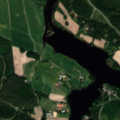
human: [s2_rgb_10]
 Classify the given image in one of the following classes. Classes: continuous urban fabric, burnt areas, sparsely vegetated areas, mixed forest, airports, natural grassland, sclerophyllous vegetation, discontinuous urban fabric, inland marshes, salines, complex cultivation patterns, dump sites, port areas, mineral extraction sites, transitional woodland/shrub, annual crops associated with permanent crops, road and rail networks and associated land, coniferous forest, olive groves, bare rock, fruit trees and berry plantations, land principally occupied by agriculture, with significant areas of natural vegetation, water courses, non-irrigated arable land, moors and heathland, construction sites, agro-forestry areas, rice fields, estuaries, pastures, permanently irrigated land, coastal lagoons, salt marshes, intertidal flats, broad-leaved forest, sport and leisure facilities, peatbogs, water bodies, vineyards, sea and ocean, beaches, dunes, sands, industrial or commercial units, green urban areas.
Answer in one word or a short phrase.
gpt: non-irrigated arable land, land principally occupied by agriculture, with significant areas of natural vegetation, coniferous forest, mixed forest, water bodies